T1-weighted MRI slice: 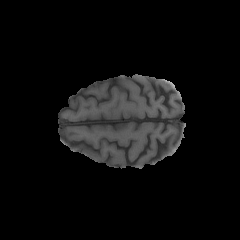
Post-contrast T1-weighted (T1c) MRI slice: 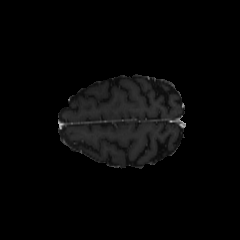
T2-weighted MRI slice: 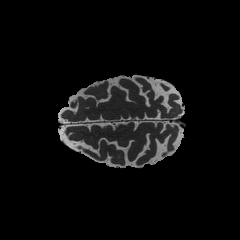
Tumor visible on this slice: no